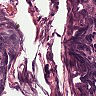
Metastatic tissue present: no